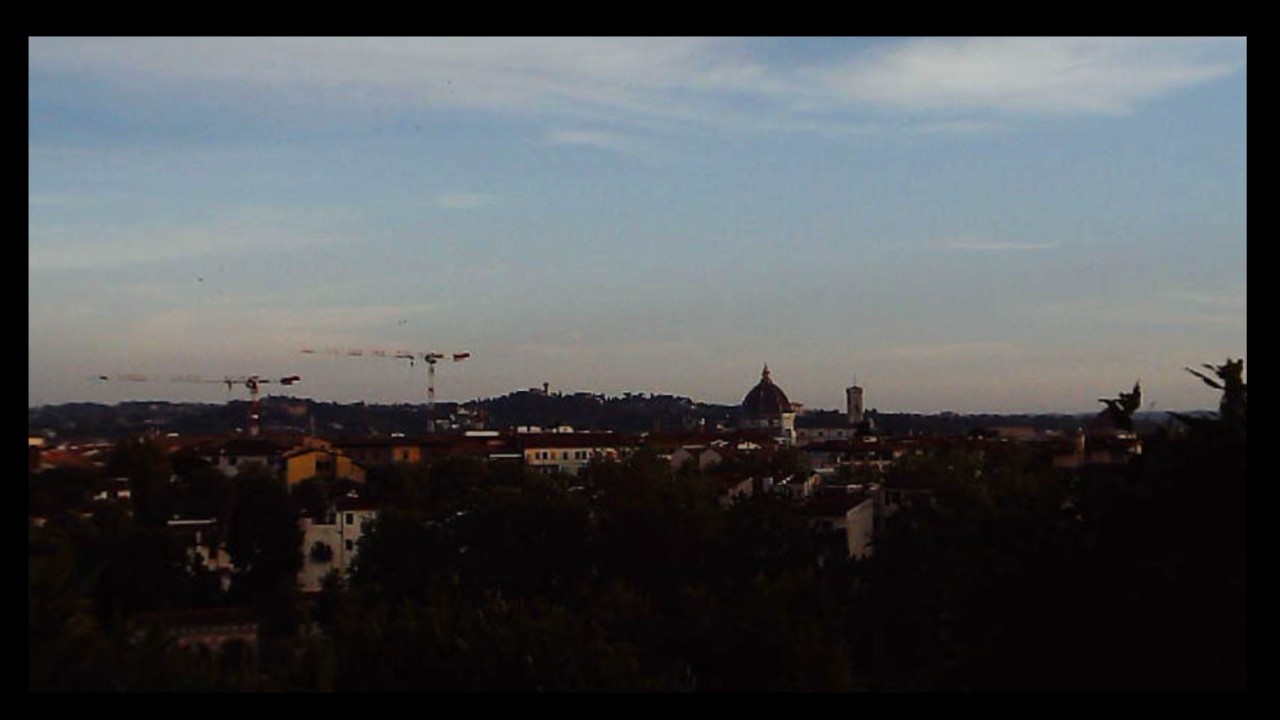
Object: DarwinFPV cineape20